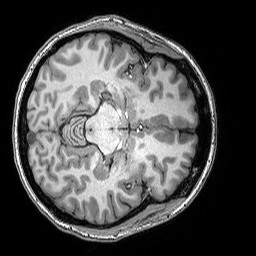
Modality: T1w
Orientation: axial
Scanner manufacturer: siemens
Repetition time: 2.5 s
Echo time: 0.00341 s